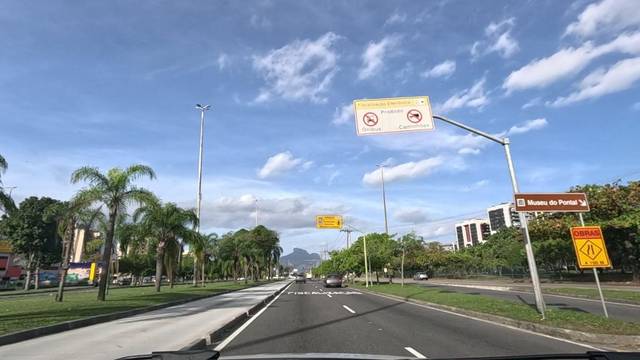
Region: Brazil
Coordinates: -23.0, -43.381